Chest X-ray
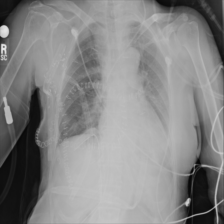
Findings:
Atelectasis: negative
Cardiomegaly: negative
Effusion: negative
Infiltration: negative
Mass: negative
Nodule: negative
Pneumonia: negative
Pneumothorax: negative
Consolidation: negative
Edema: negative
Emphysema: negative
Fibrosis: negative
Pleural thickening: negative
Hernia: negative